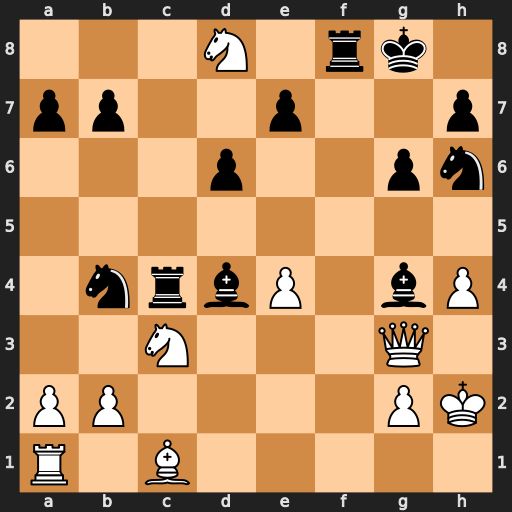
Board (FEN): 3N1rk1/pp2p2p/3p2pn/8/1nrbP1bP/2N3Q1/PP4PK/R1B5
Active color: w
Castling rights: -
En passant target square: -
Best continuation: Bxh6 Be5 Bxf8 Bxg3+ Kxg3 Kxf8 Kxg4